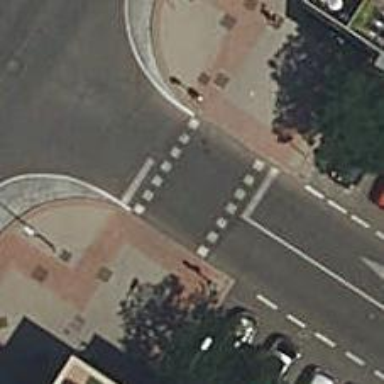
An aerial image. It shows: Crossing with traffic signals.